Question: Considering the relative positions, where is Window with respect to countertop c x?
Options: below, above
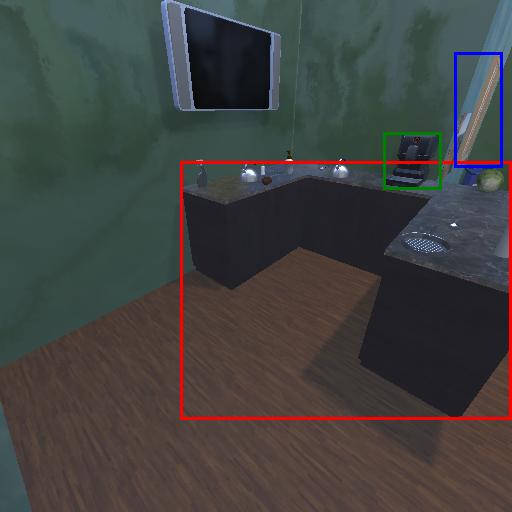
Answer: below